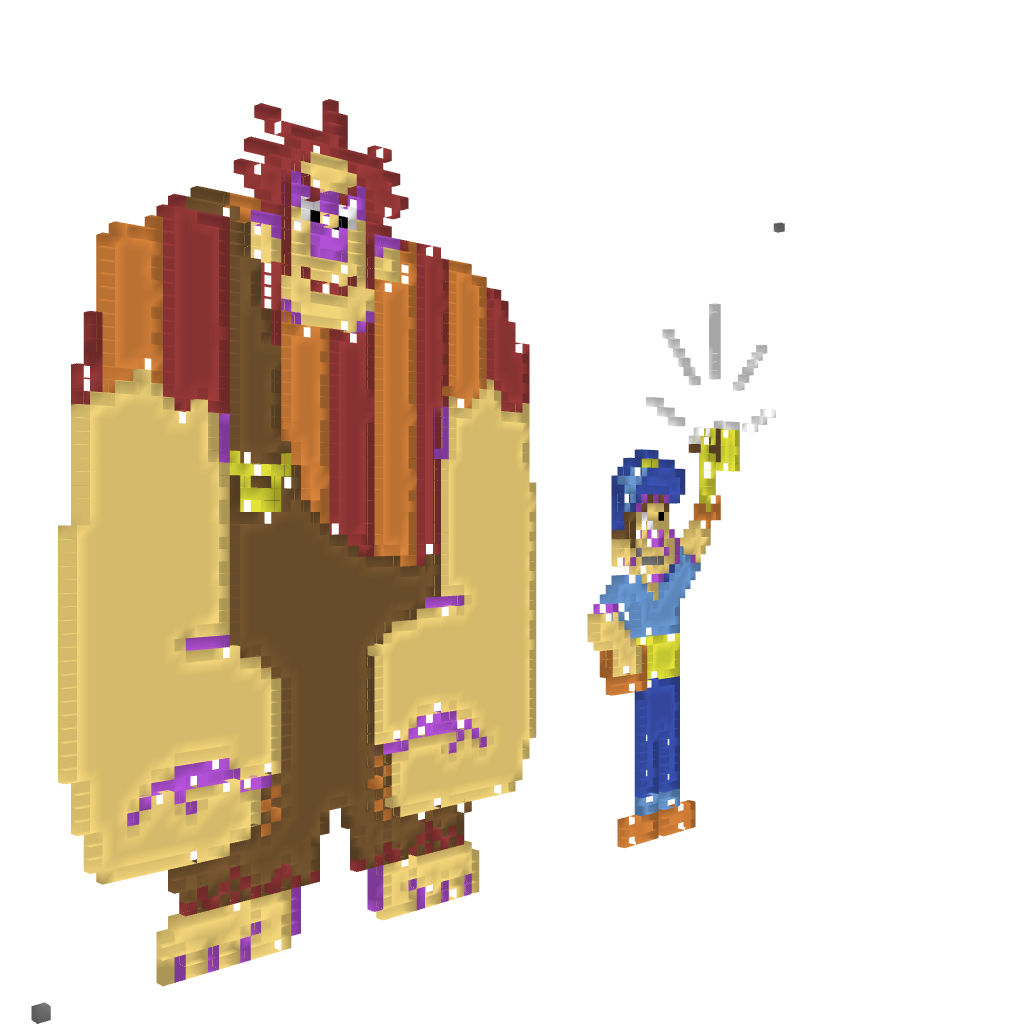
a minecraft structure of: Wreck it Ralph and Fix it Felix - By Cybersneeze high quality